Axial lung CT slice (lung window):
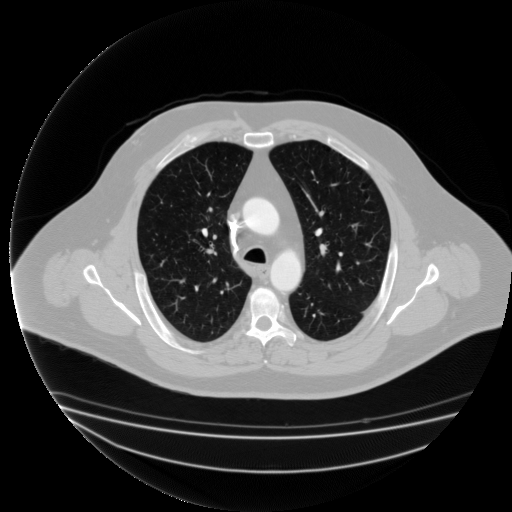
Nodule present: no